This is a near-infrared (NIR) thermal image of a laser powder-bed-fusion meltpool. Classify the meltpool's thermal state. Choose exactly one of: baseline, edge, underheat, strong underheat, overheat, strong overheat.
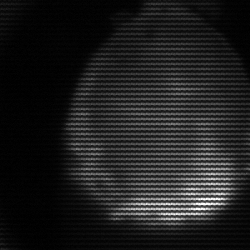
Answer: edge